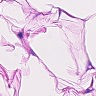
Metastatic tissue present: no